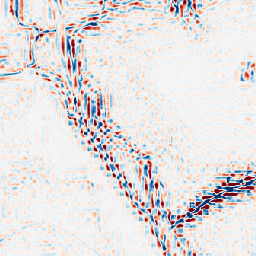
Category: wavelet
Decomposition family: wavelet_reverse_biorthogonal
Decomposition parameters: wavelet: rbio3.5
level: 3
Upsampling method: bicubic_3x
Upsampling parameters: scale: 3
Upsampling scale: 3